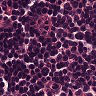
Metastatic tissue present: no